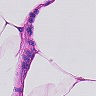
Metastatic tissue present: no